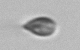
Label: Cryptophyta